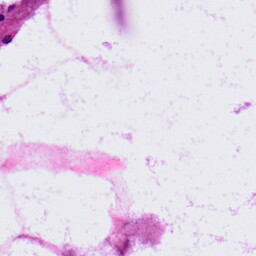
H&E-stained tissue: LymphNode